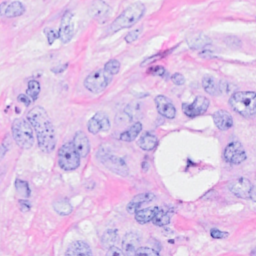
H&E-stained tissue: Breast